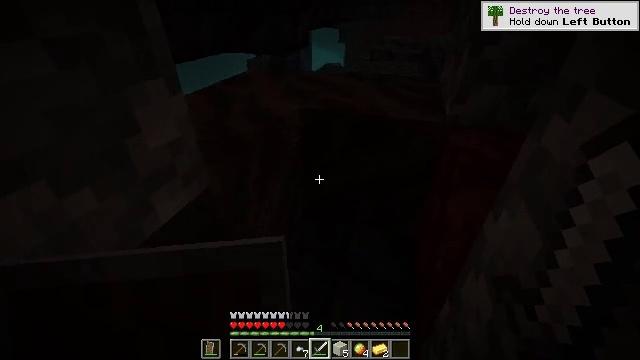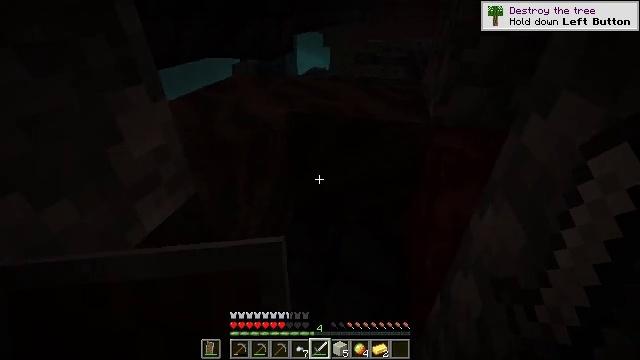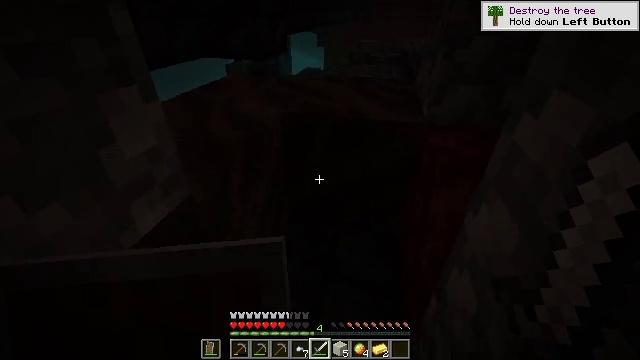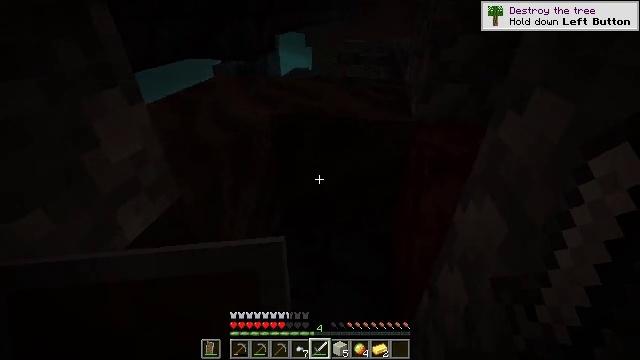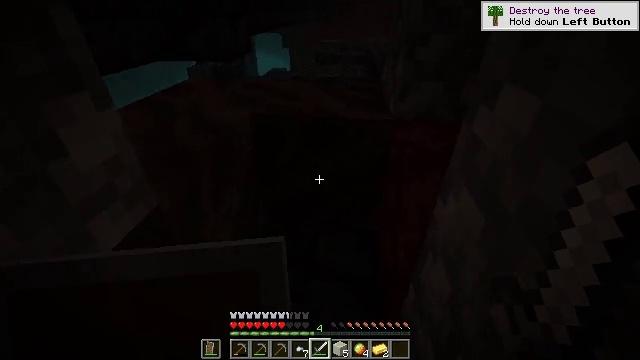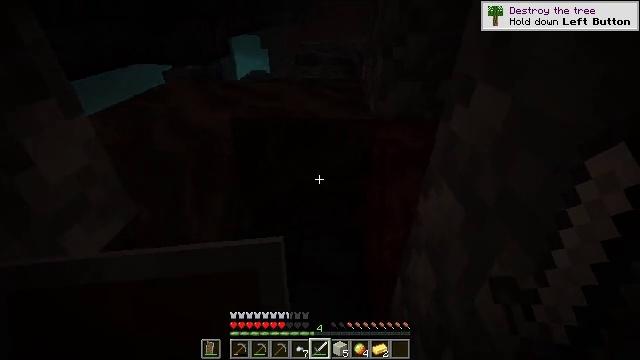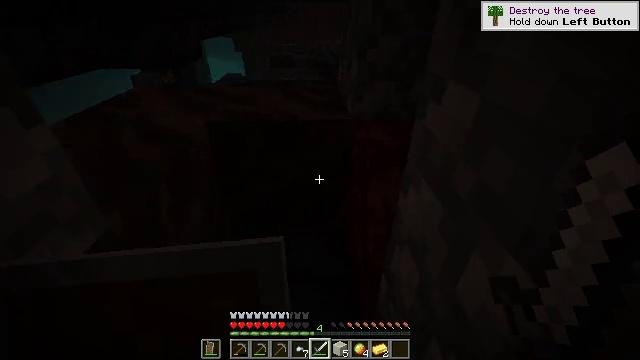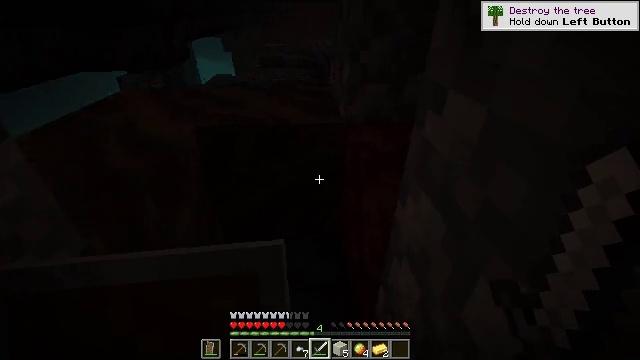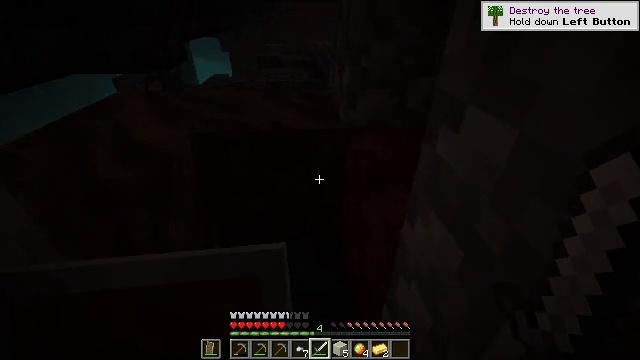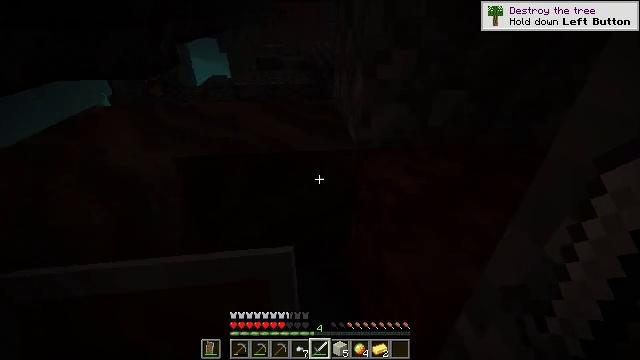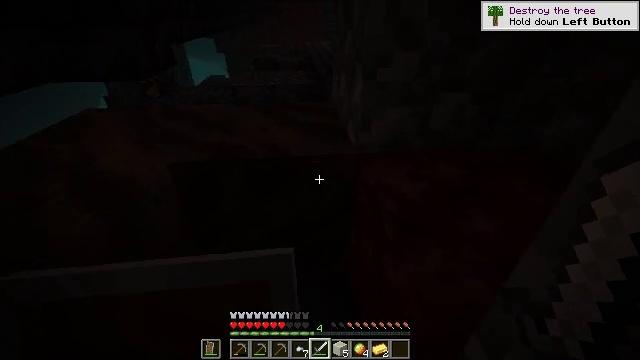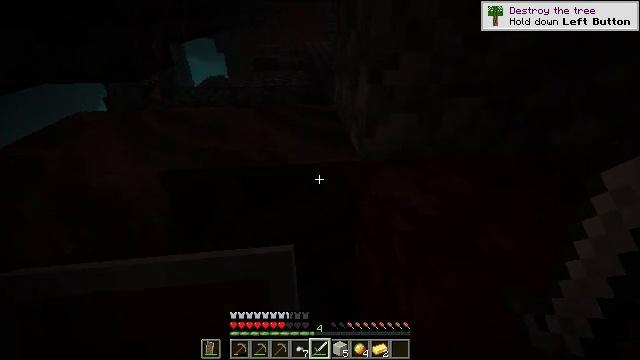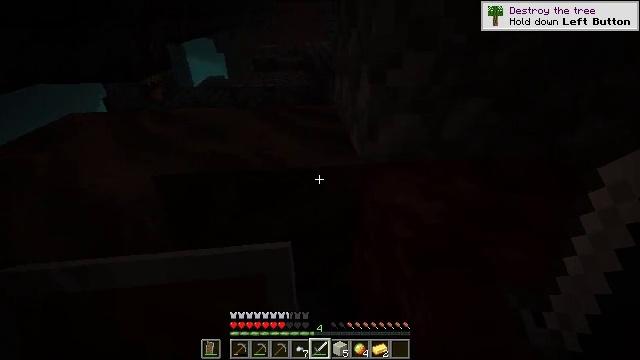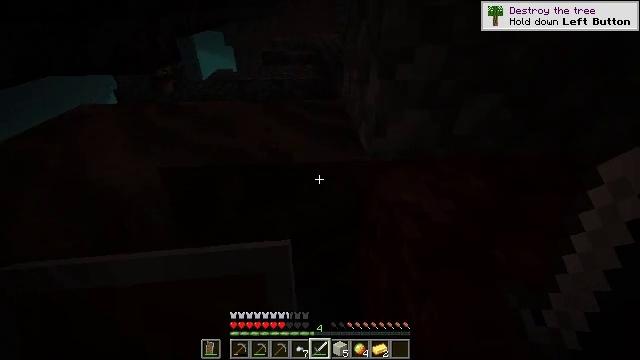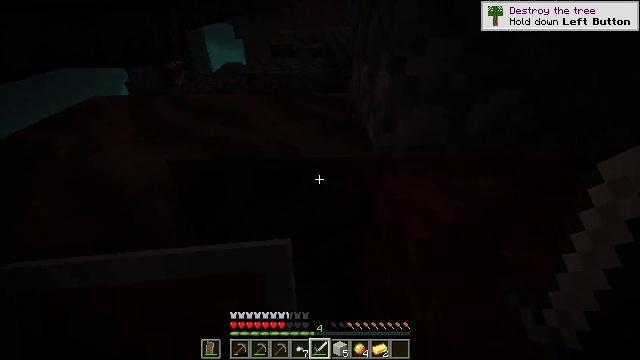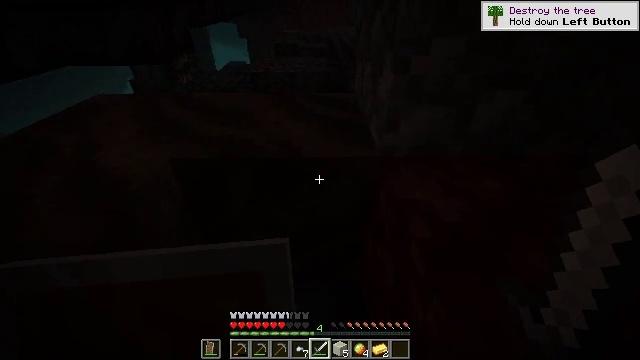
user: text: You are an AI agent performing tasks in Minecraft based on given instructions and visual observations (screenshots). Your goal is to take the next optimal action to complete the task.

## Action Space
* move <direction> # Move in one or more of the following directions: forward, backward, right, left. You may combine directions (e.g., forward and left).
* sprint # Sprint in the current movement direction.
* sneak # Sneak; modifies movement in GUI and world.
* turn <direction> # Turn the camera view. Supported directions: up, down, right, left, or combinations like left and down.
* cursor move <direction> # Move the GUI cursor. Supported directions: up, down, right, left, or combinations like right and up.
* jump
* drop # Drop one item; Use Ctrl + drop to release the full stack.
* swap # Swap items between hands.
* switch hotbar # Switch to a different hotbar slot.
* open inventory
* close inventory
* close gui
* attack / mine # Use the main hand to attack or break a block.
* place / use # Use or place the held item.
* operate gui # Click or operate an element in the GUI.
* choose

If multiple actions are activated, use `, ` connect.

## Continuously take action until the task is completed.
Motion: motion action
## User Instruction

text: Mine polished blackstone bricks.
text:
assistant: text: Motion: turn right
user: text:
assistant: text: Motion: turn right
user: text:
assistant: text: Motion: turn right
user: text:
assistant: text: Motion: turn right
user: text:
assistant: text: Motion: turn right
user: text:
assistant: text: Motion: turn right
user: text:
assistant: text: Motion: move forward, turn right
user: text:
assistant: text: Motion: move forward
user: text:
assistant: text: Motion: move forward
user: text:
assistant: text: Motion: no_op
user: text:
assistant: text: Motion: no_op
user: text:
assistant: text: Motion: no_op
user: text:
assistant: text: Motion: turn left and down
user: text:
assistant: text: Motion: turn left and down
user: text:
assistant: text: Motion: no_op
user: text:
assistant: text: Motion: no_op
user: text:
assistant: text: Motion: no_op
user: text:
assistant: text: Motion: no_op
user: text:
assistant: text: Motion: no_op
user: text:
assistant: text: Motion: no_op
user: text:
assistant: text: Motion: no_op
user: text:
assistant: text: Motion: no_op
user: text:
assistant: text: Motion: no_op
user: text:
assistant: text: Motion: no_op
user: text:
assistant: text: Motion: no_op
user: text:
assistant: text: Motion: no_op
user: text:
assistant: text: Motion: no_op
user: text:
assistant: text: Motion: no_op
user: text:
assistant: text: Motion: no_op
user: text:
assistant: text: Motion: no_op